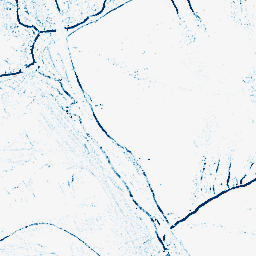
Category: morphological
Decomposition family: morphological_square
Decomposition parameters: operation: closing
size: 3
Upsampling method: bicubic
Upsampling parameters: scale: 2
Upsampling scale: 2